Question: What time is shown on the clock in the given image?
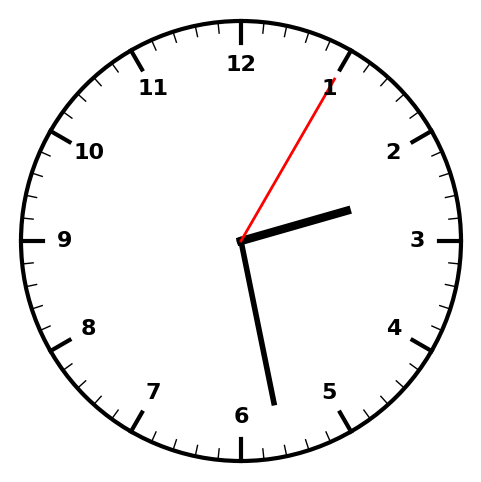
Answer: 02:28:05